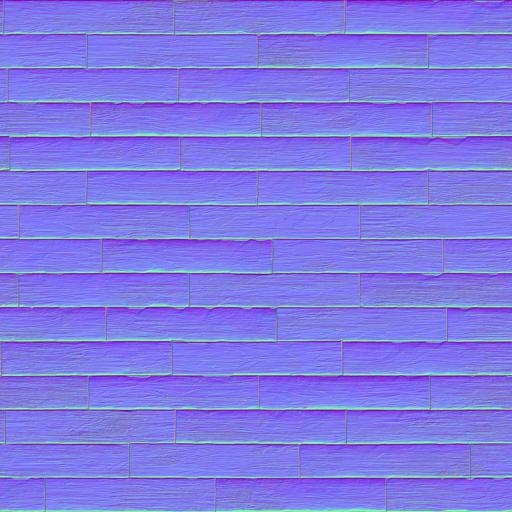
nailed nails planks rough wood wooden